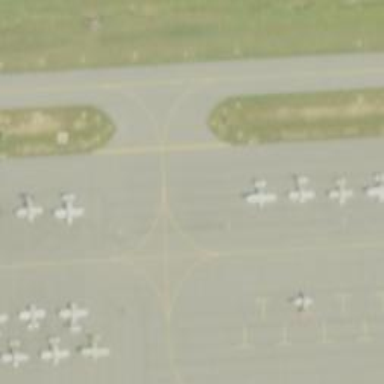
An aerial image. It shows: Image of taxiway at airport.